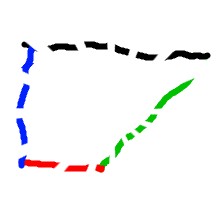
Shape: trapezoid